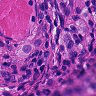
Metastatic tissue present: yes